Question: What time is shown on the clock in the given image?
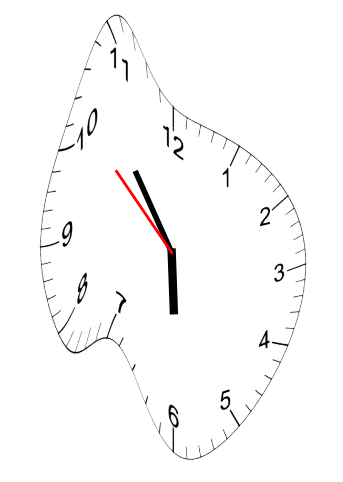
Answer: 05:53:52